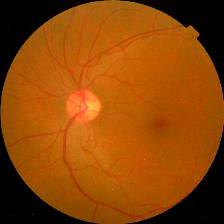
Diabetic retinopathy grade: No DR